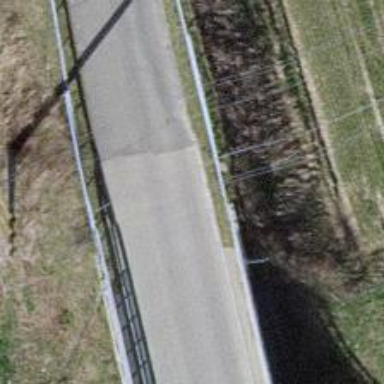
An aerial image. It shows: Fence on the bridge.